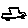
Label: car